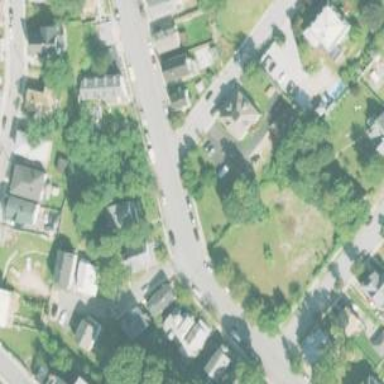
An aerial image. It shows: Neighbourhood designated as historic district.